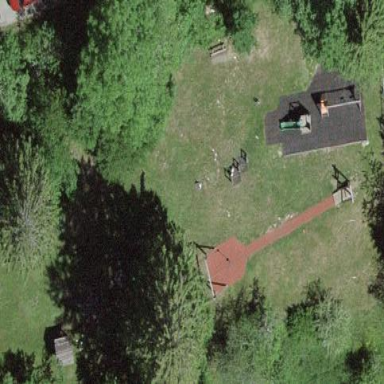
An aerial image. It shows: Playground area for leisure activities on the land.